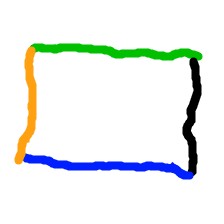
Shape: rectangle